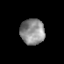
Tissue: prostate
Cell type: T cells
Senescence score: 0.3432
Nuclear area (px): 608
Mean DAPI intensity: 143.035